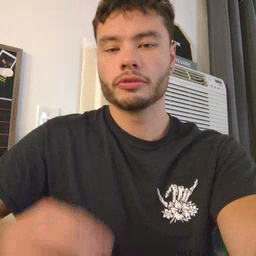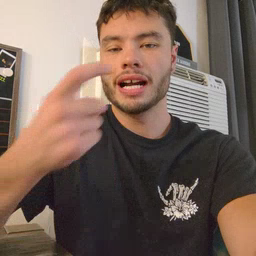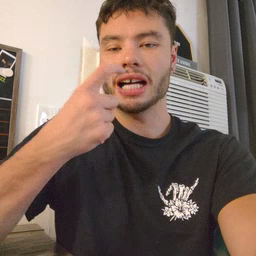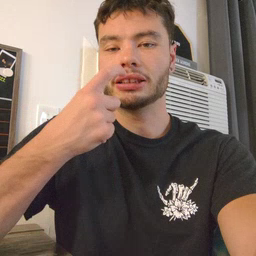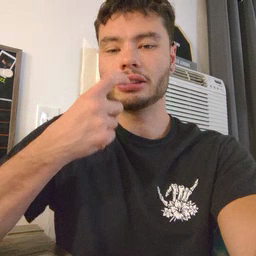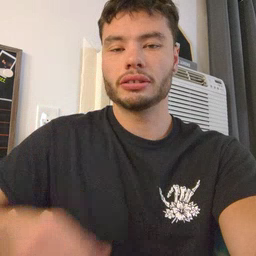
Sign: glasswindow